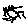
Label: sun